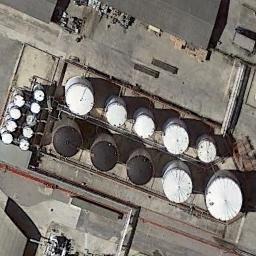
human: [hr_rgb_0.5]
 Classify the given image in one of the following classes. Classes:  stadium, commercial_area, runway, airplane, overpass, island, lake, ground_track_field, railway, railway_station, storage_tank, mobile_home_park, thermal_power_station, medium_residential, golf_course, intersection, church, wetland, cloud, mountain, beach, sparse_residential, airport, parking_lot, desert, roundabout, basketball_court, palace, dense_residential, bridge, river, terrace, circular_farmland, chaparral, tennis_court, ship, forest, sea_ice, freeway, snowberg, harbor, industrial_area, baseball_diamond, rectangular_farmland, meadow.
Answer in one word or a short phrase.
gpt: storage_tank